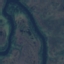
Land use / land cover: River